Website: crate-barrel
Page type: stored-credit-cards
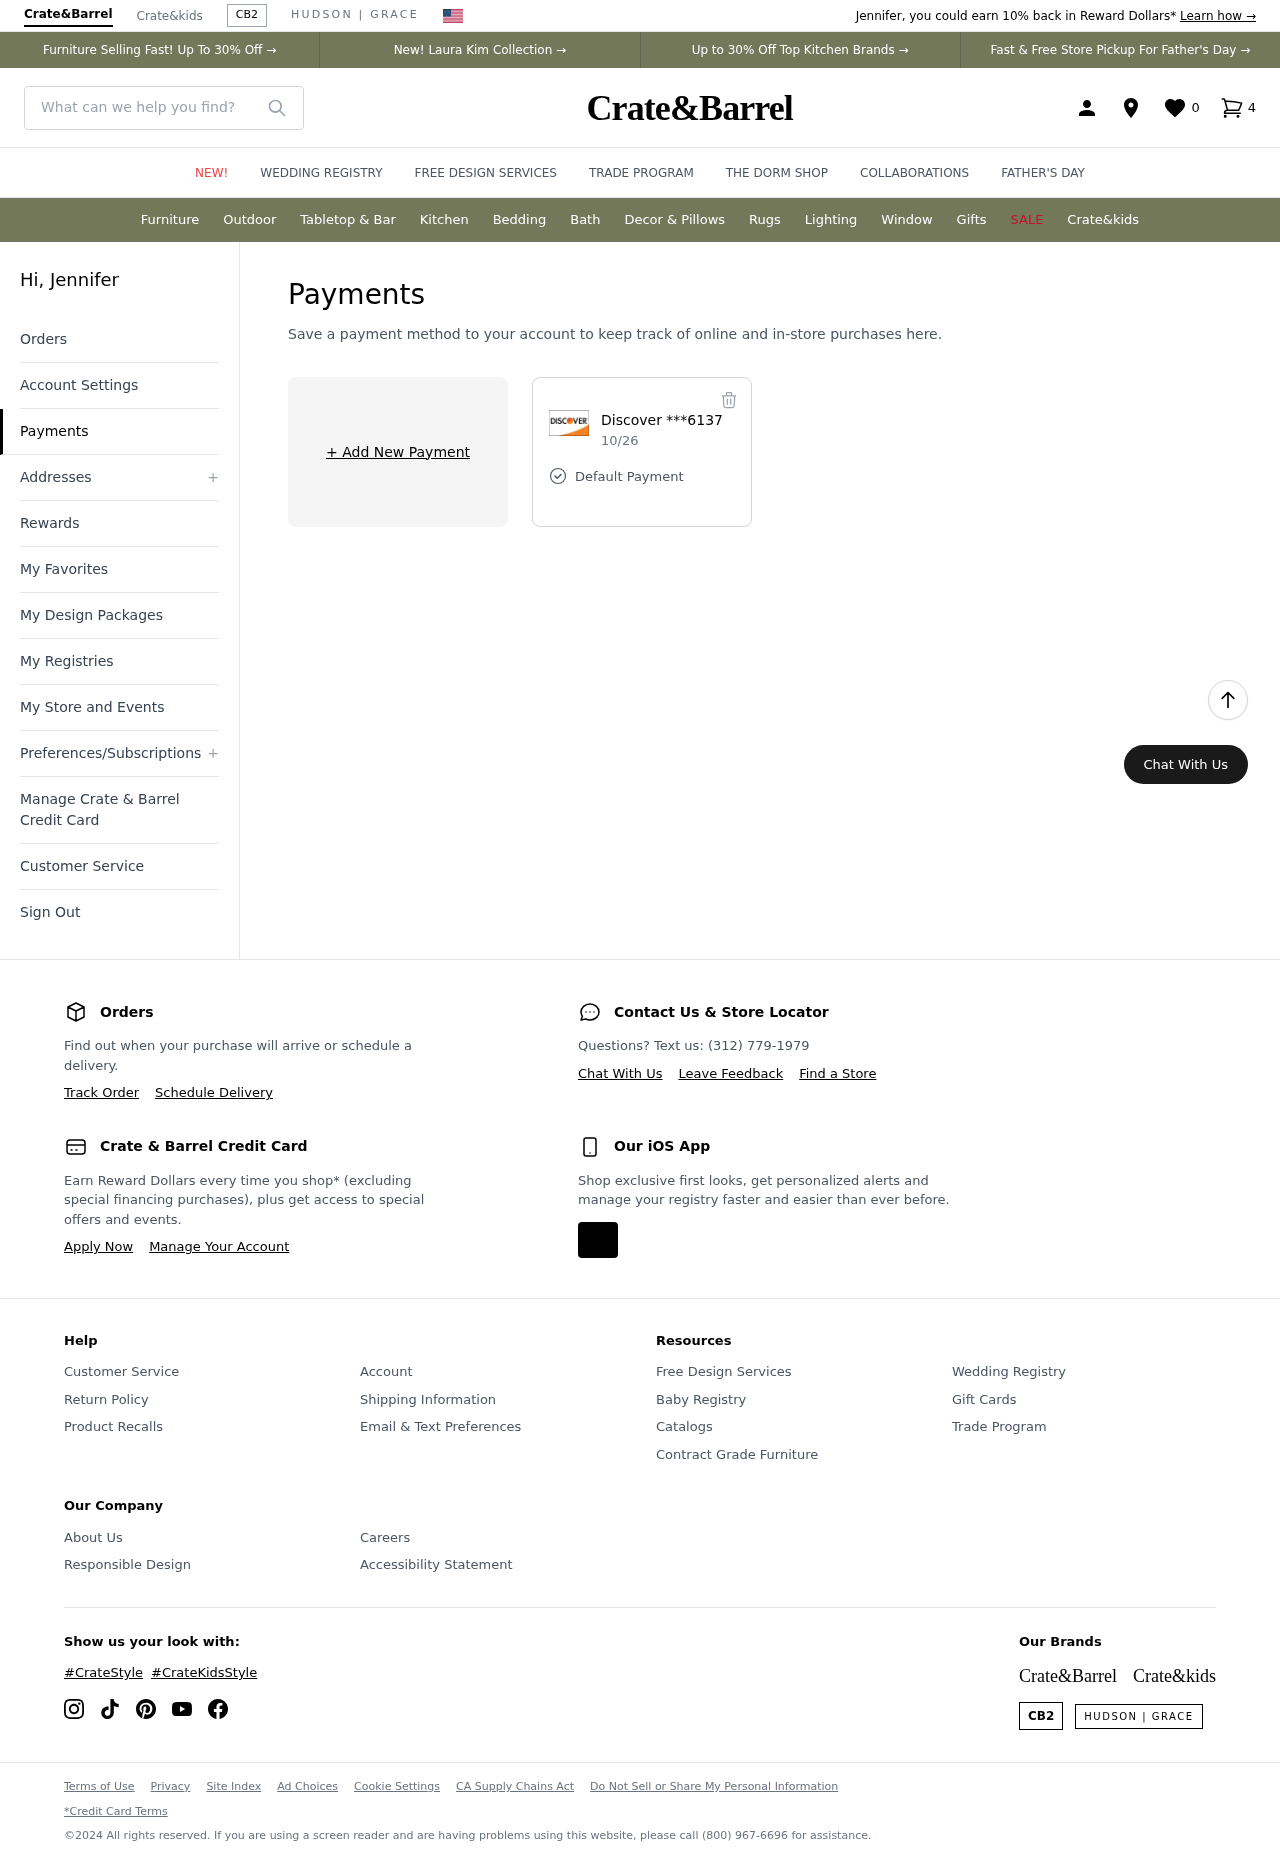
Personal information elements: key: PII_CARD_EXPIRY
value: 10/26
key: PII_CARD_LAST4
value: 6137
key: PII_CARD_TYPE
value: Discover
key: PII_FIRSTNAME
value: Jennifer
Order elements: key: ORDER_NUM_ITEMS
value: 4
Search elements: key: HEADER_SEARCH
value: What can we help you find?
Other elements: key: FAVORITES_COUNT
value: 0